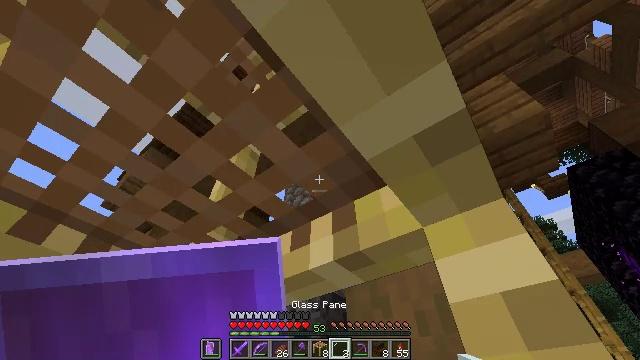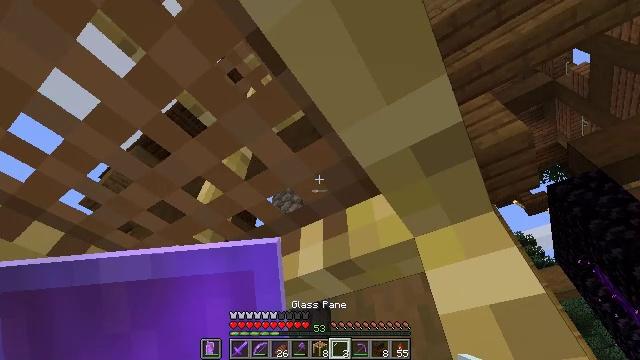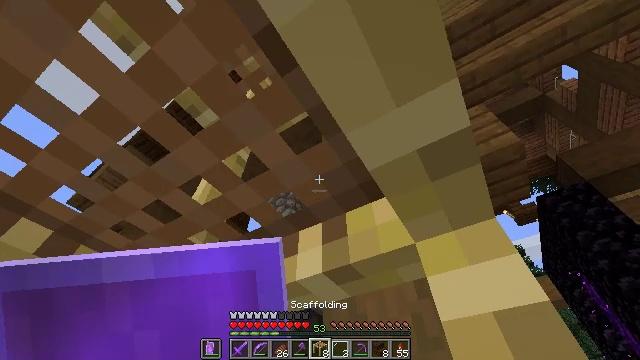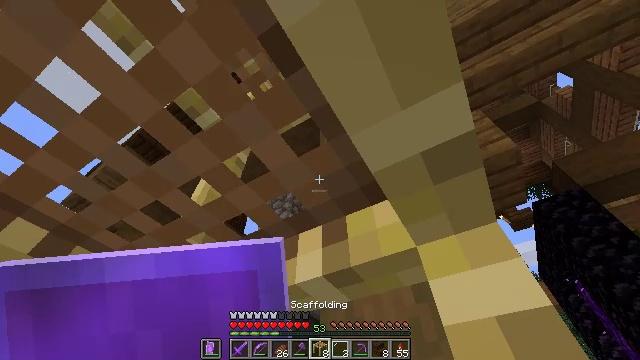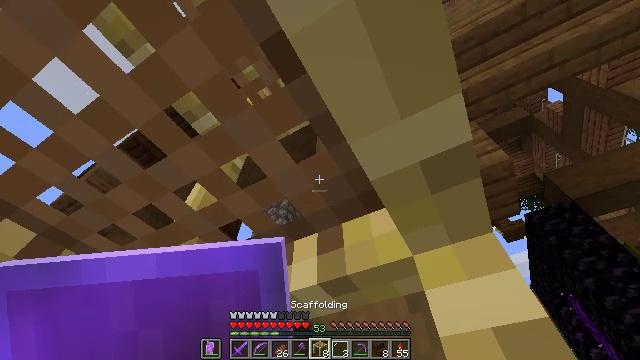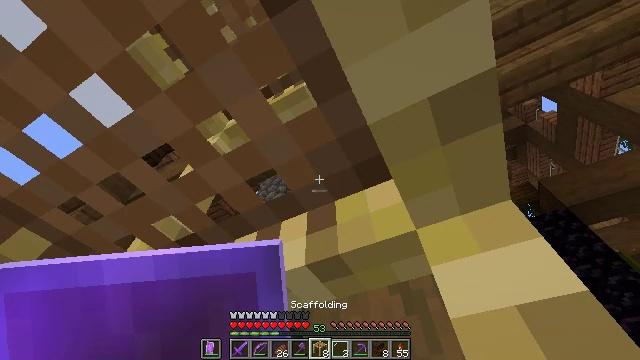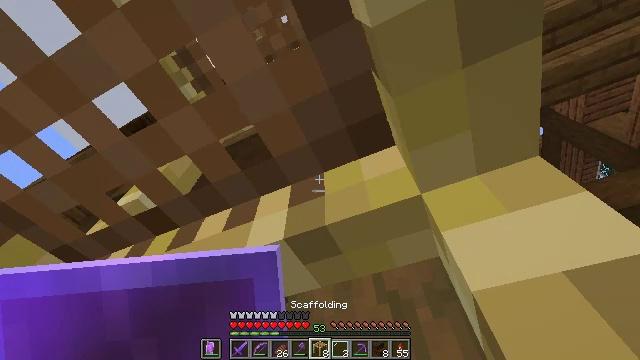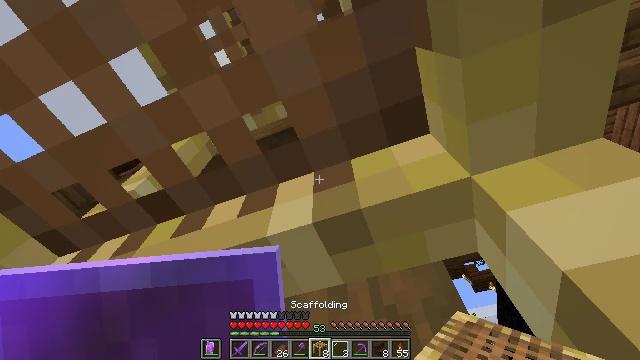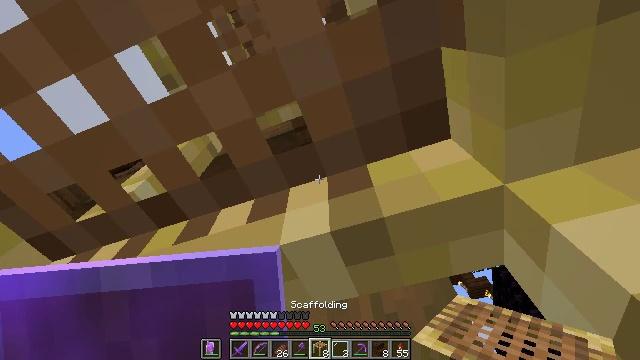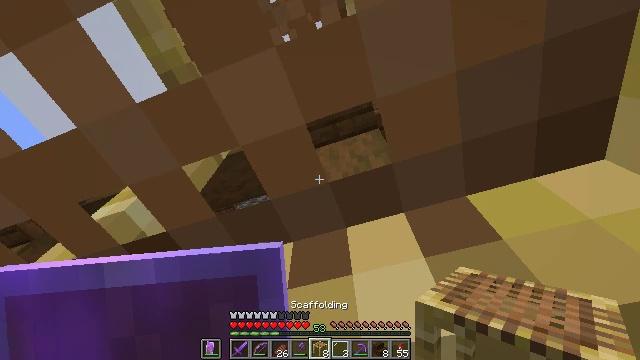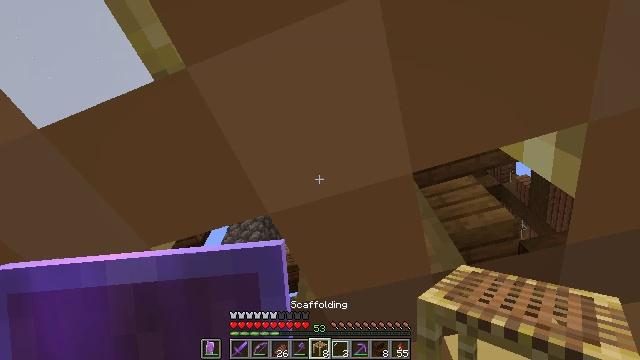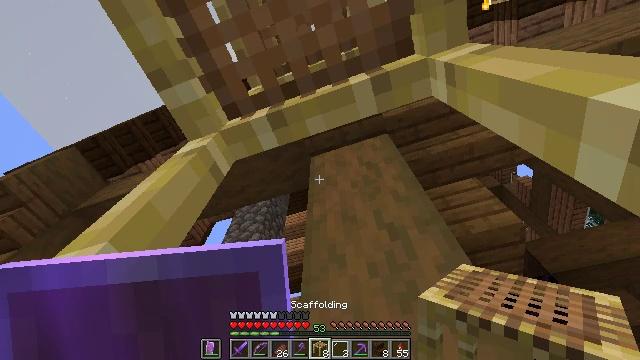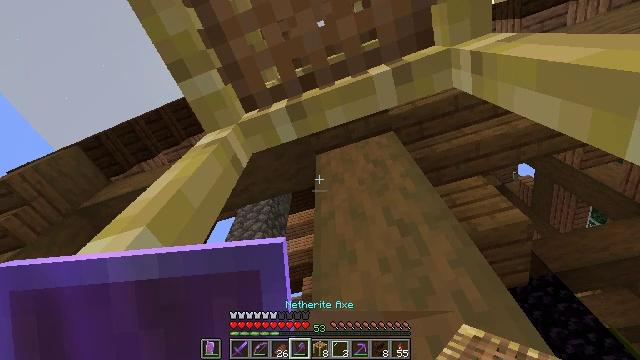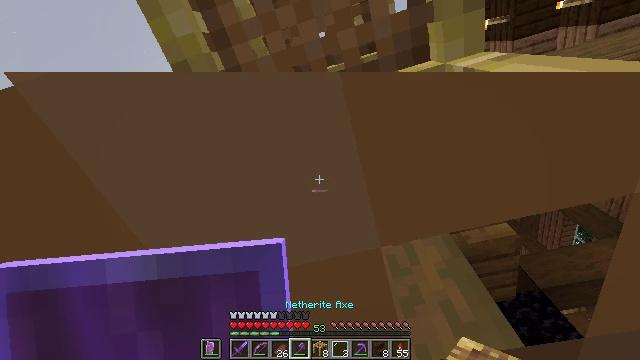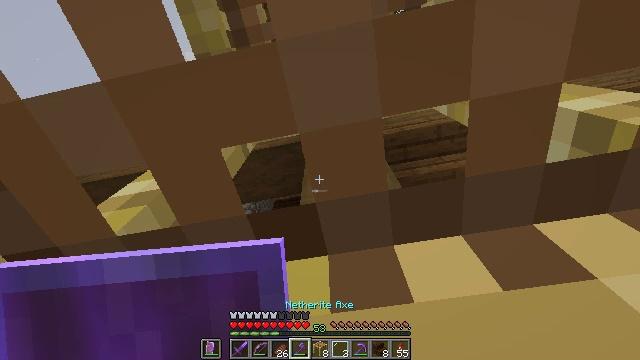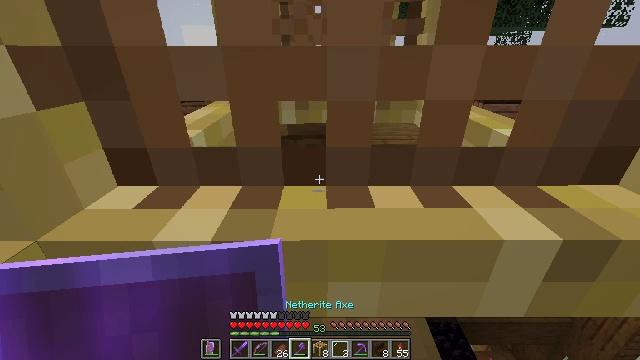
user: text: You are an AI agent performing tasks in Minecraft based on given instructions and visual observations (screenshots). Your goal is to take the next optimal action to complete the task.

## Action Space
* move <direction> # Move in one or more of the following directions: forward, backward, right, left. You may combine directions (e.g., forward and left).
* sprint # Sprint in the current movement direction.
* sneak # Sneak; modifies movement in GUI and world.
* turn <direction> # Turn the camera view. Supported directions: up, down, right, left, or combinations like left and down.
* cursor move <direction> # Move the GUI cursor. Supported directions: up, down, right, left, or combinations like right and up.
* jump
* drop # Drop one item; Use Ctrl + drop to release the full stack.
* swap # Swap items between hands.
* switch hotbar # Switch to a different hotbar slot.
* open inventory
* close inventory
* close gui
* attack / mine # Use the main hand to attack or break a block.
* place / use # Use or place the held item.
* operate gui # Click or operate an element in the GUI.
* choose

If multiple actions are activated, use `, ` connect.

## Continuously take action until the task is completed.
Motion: motion action
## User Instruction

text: Break the spruce stairs for wood.
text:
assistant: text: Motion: turn right and up
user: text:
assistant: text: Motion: turn right and up
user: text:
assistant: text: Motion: no_op
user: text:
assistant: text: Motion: turn right and up
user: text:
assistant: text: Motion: move forward, turn right and up
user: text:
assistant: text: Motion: move forward, turn right and up
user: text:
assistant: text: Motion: move forward, turn right and up
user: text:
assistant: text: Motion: move forward, turn right
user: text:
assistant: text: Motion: move forward
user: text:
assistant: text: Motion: no_op
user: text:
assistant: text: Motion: no_op
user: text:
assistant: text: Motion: no_op
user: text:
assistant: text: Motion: turn right and up
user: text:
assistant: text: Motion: turn right and up
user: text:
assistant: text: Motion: turn right
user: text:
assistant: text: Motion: no_op
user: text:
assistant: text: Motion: no_op
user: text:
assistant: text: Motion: no_op
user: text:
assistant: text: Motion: no_op
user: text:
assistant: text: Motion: turn right
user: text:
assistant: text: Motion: move forward, turn right
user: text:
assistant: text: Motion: move forward, turn right
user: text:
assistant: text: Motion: move forward, turn right, jump
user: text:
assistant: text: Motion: move forward, jump
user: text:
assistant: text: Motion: move forward, jump
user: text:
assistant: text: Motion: move forward, jump
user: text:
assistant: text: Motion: move forward and move right, turn left
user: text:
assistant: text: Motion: move forward and move right
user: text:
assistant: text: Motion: move forward
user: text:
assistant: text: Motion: move forward